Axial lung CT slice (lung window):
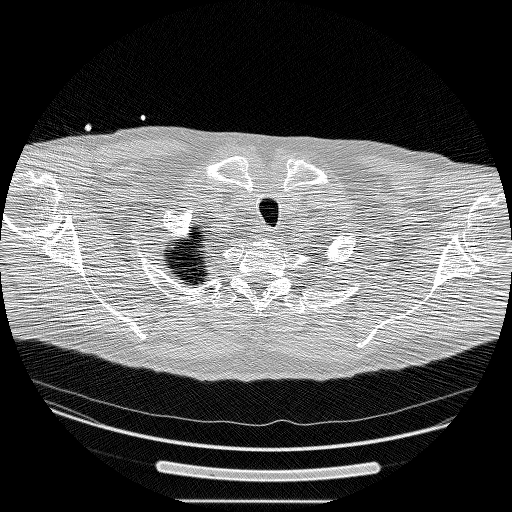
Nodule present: no